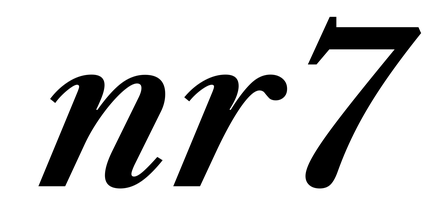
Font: LibreCaslonText-Italic_SemiBold_Italic